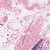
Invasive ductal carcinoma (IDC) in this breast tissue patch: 0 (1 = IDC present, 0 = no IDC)